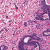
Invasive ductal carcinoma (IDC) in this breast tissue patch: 0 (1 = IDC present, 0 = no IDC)